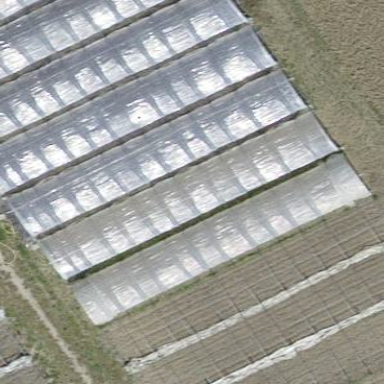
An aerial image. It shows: Polytunnel greenhouse.